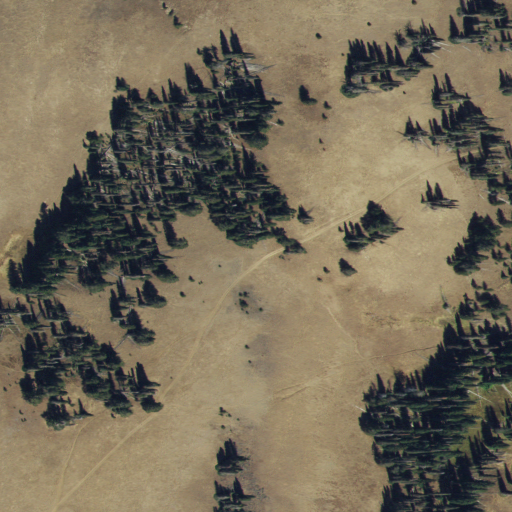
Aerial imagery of mountain in Idaho named Poison Timber Point containing evergreen forest, grassland, and shrub